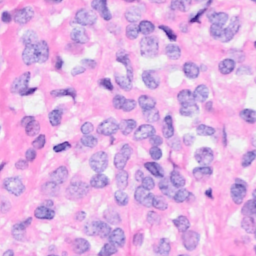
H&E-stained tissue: Breast